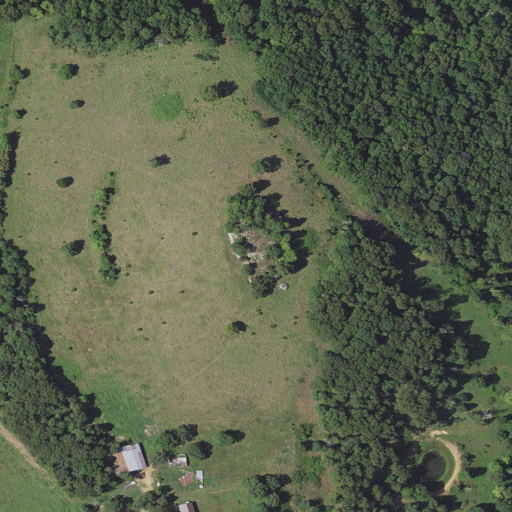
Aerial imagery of mountain in Arkansas named Government Knob containing pasture, deciduous forest, open development, low intensity development, grassland, and shrub